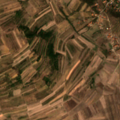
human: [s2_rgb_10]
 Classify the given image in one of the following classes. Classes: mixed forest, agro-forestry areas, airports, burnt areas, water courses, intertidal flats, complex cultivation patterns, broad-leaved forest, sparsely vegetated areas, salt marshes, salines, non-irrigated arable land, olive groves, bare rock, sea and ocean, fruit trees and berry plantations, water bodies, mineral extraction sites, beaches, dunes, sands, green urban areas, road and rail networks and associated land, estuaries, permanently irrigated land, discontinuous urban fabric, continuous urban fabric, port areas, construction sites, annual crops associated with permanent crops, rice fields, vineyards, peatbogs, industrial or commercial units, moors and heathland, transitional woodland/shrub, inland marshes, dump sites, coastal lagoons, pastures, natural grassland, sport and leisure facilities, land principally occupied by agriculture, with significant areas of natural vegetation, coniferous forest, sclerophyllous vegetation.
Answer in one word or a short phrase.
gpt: discontinuous urban fabric, non-irrigated arable land, complex cultivation patterns, land principally occupied by agriculture, with significant areas of natural vegetation